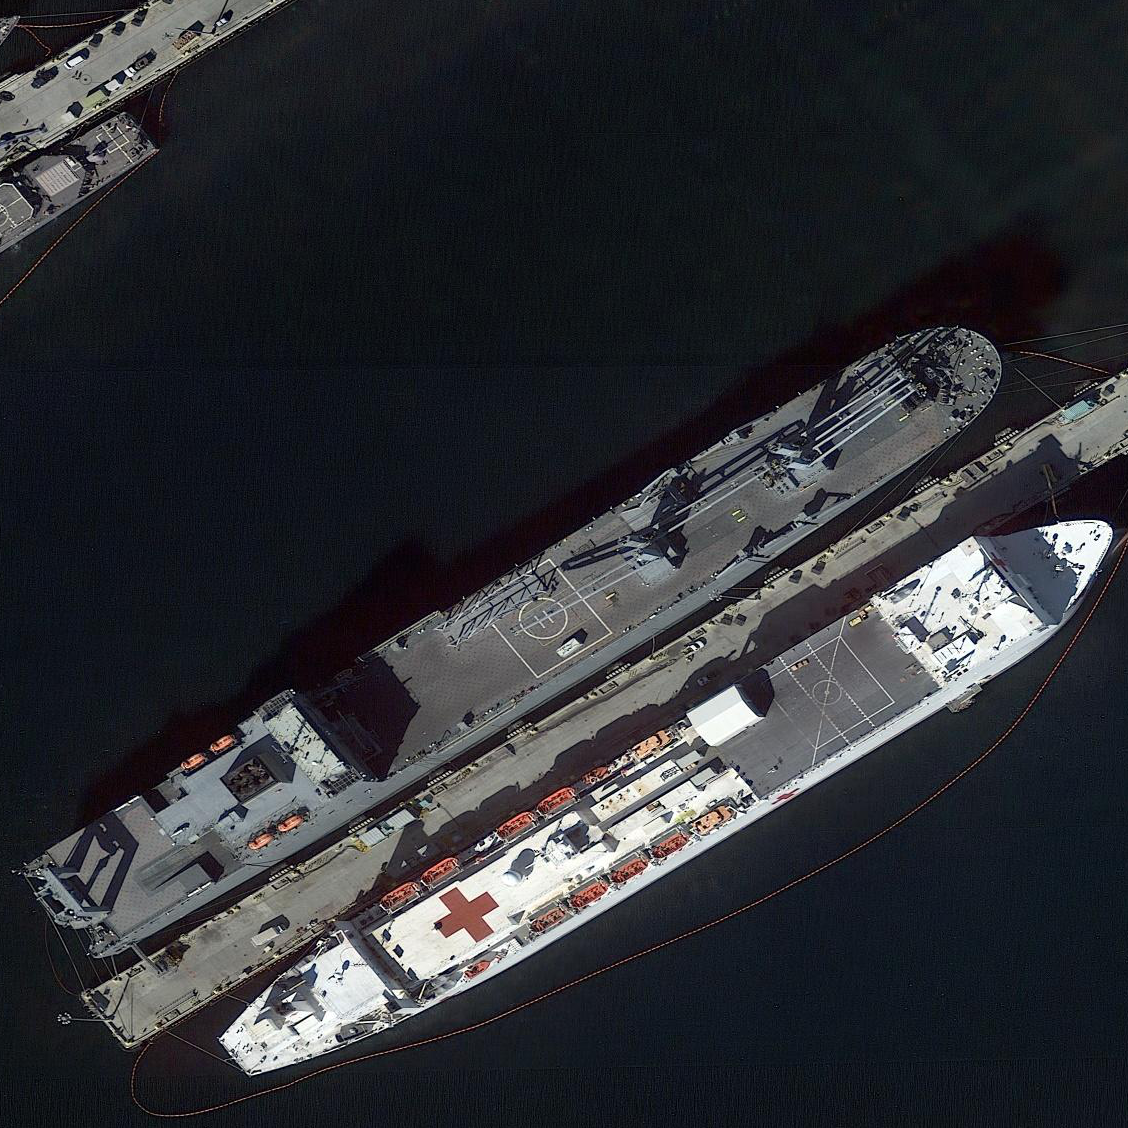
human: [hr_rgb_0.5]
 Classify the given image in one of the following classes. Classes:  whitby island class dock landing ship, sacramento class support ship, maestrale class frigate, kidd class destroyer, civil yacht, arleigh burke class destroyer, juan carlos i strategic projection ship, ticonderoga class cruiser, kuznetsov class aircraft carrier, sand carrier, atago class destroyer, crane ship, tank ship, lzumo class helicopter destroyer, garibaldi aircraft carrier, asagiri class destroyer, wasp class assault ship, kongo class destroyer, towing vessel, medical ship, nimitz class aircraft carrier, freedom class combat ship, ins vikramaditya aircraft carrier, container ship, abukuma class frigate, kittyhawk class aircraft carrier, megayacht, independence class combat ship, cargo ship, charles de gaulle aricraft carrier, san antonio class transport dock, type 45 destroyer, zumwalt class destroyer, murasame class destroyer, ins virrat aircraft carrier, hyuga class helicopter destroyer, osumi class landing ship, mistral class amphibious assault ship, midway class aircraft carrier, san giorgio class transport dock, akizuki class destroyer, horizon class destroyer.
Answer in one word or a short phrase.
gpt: Medical ship